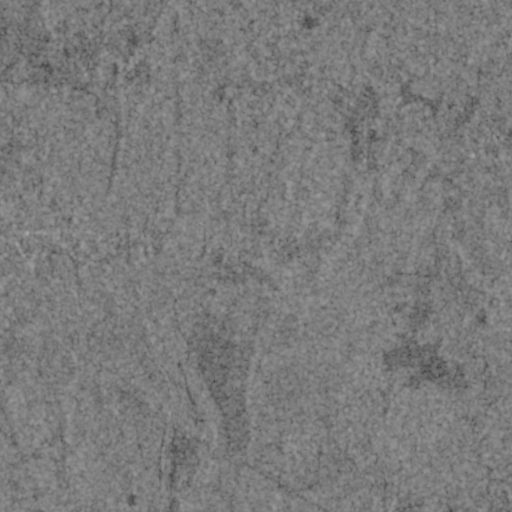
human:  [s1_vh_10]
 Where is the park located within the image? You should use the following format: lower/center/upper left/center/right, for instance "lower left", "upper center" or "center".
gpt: The park is located in the upper left of the image.
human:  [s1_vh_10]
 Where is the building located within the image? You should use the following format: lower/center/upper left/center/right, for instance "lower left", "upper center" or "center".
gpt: The building is located in the upper left of the image.
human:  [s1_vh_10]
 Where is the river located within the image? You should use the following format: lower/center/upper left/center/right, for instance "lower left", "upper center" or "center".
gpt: The river is located in the lower right of the image.
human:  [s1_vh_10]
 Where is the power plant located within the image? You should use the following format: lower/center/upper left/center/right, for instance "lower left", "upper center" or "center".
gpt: There is no power plant in the image.

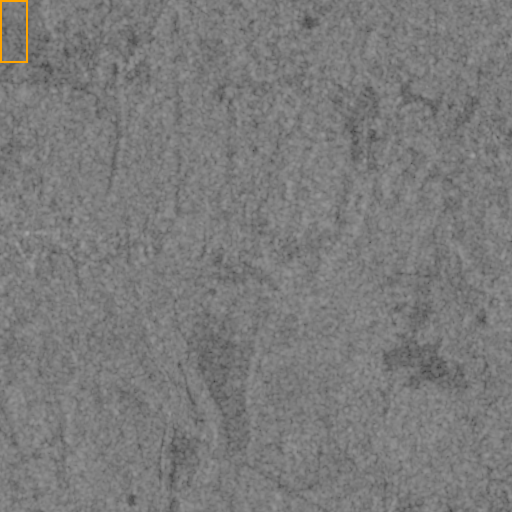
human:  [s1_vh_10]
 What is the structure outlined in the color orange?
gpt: The structure outlined in orange is a park.
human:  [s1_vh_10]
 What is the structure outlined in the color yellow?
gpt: There is no yellow outline.